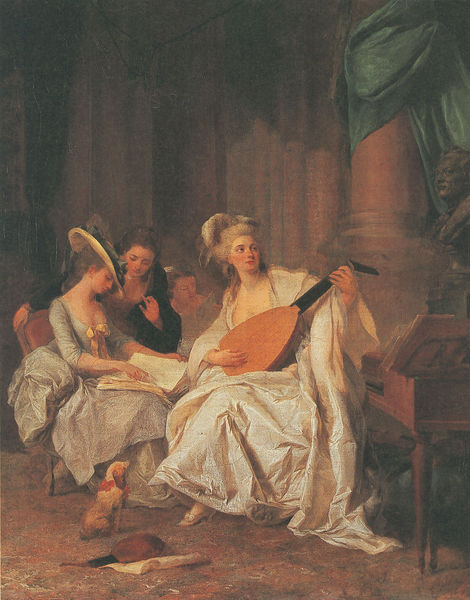
Titel: Huldigung an Gluck
Künstler: Johann Anton de Peters
Institution: Köln, Wallraf-Richartz-Museum, Inventarnr. WRM 1080
Schlagwörter: gemälde, weiß, frauen, mädchen, damen, frau, hut, kleid, raum, säule, säulen, dame, hund, schleife, jung, barock, bild, instrument, vorhang, gewand, stoff, drei, gitarre, musik, rokoko, perücke, noten, schuhe, spielen, büste, klavier, lesen, musizieren, spiel, vier, buch, unterrock, nackig, schuh, laute, mandoline, drinnen, fra, hunf, cembalo, gwand, spinett, 1900, 1800, 1700, klampfe, klamfe, 4 frauen, konzerte